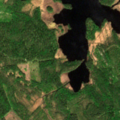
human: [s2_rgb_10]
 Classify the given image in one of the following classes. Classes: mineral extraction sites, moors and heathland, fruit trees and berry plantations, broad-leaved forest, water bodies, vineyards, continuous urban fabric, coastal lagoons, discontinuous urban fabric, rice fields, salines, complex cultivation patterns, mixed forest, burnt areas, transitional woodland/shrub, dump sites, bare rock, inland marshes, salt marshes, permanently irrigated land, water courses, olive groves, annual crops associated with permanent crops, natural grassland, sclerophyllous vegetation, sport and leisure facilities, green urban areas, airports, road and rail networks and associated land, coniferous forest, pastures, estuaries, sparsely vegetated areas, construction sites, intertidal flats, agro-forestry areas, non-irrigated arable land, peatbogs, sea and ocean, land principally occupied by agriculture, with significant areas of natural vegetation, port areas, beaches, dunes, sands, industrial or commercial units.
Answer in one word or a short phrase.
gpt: coniferous forest, mixed forest, water bodies